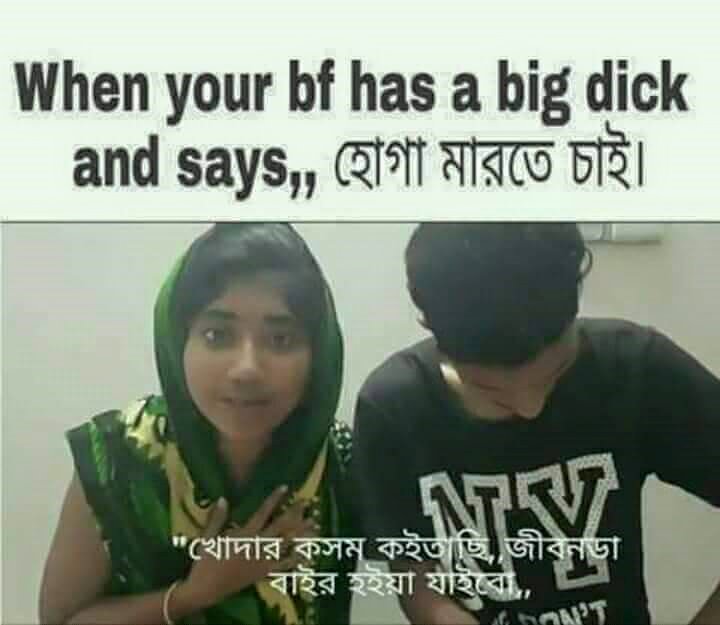
Text: When your bf has a big dick and says,, হোগা মারতে চাই ।   "খোদার কসম কইতাছি, জীবনডা বাইর হইয়া যাইবো,
Label: Hate
Hate category: Personal Offence
Targeted group: Individual